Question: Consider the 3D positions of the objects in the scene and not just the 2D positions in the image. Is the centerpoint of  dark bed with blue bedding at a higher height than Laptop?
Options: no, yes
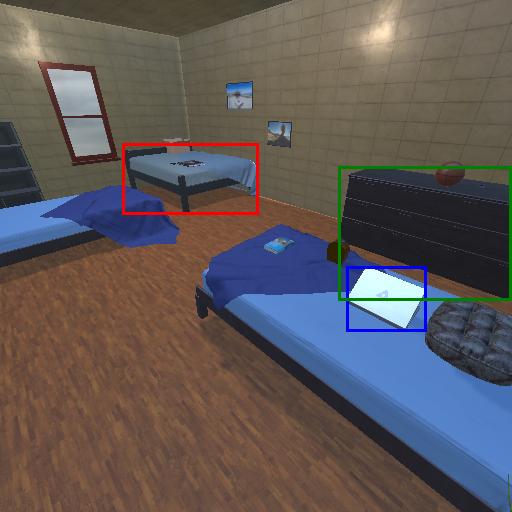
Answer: no